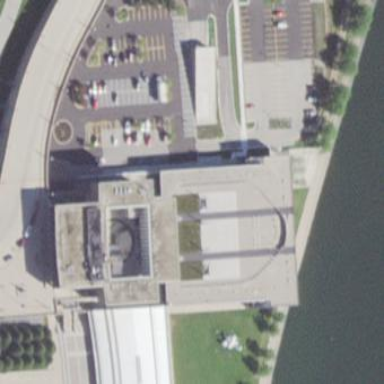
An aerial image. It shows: Part of civic building.